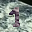
Label: 7